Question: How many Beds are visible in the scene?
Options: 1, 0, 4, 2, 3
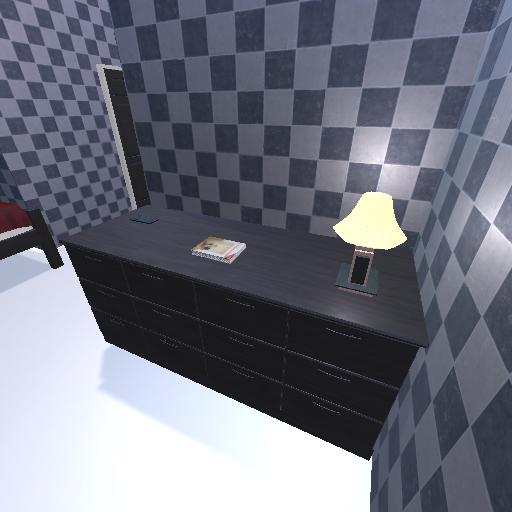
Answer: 1